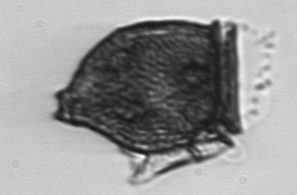
Label: Dinophysis_norvegica